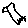
Label: bird